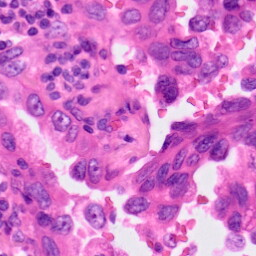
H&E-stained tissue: Lung